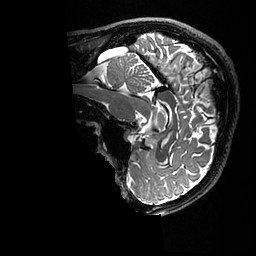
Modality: T2w
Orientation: sagittal
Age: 28
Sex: male
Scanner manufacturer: ge
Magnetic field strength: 3 T
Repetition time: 3.202 s
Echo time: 0.0665 s